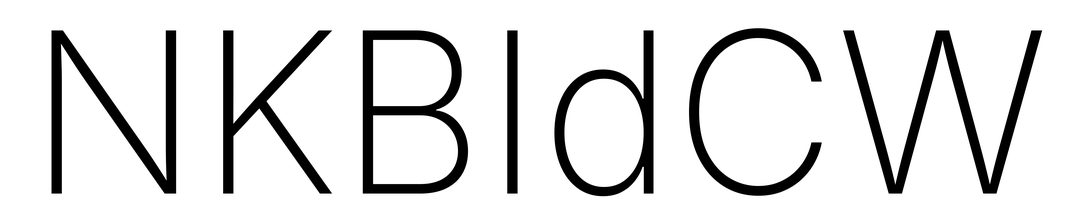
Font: Inter_ExtraLight